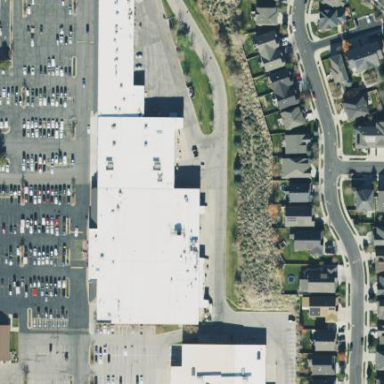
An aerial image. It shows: Supermarket building.